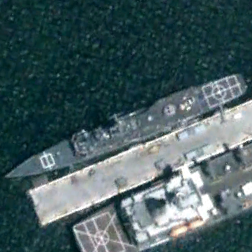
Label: cruiser